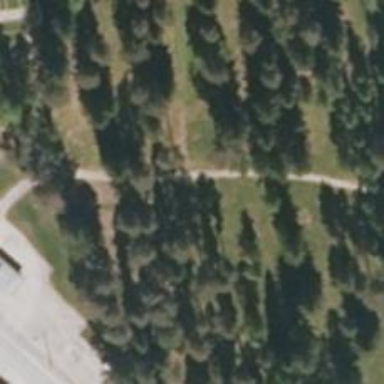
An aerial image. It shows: Memorial site with historic significance.